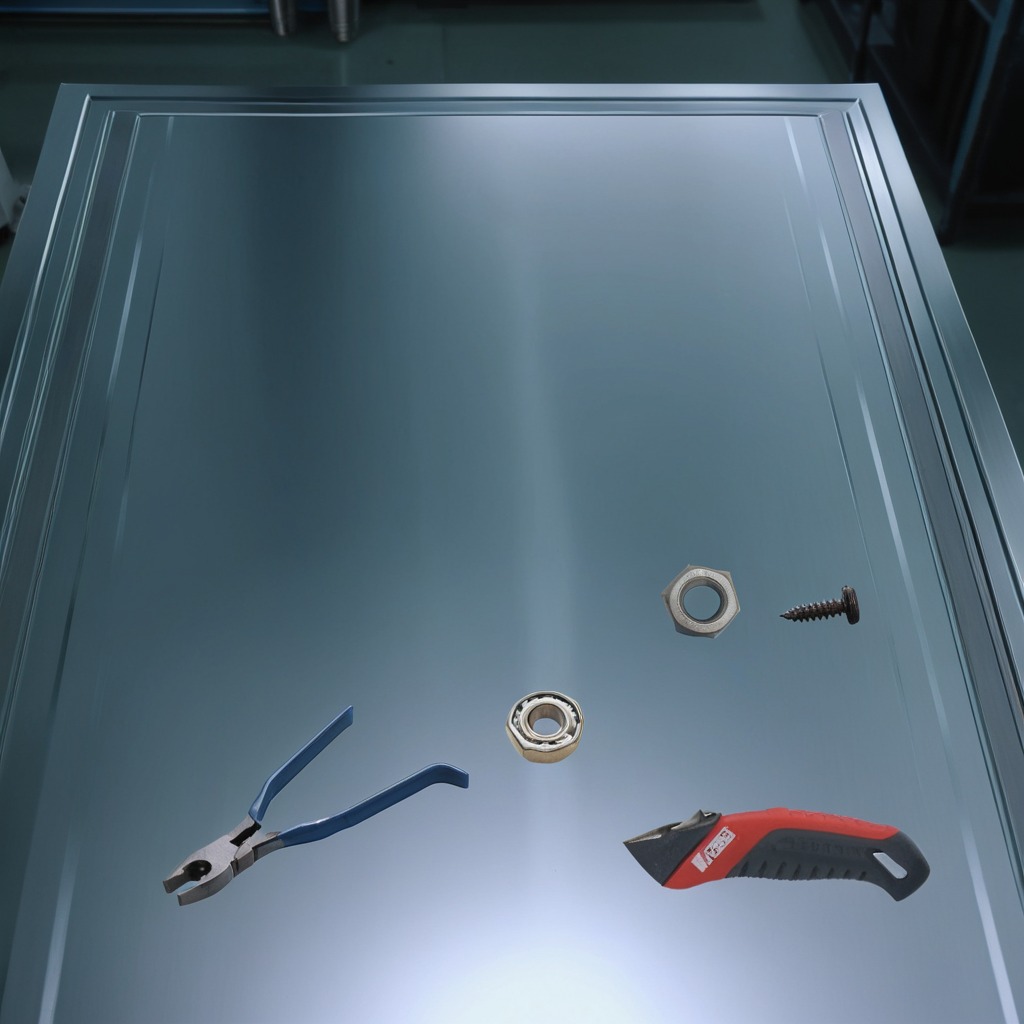
A ball bearing, pliers, a screw, and a nut are lying on the metal table.